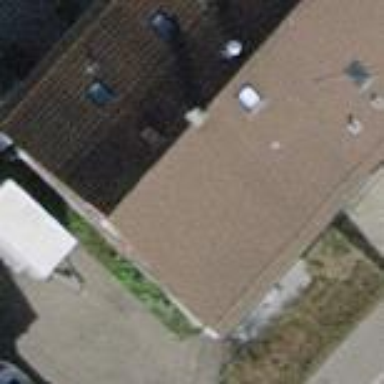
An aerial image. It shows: Semidetached house with gabled tile roof.